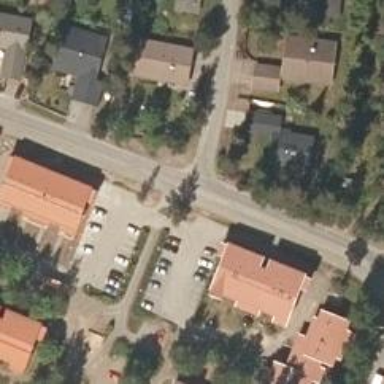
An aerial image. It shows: Residential road with asphalt surface. There is separate sidewalk and cycling track.